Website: bh-photo
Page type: store-pickup
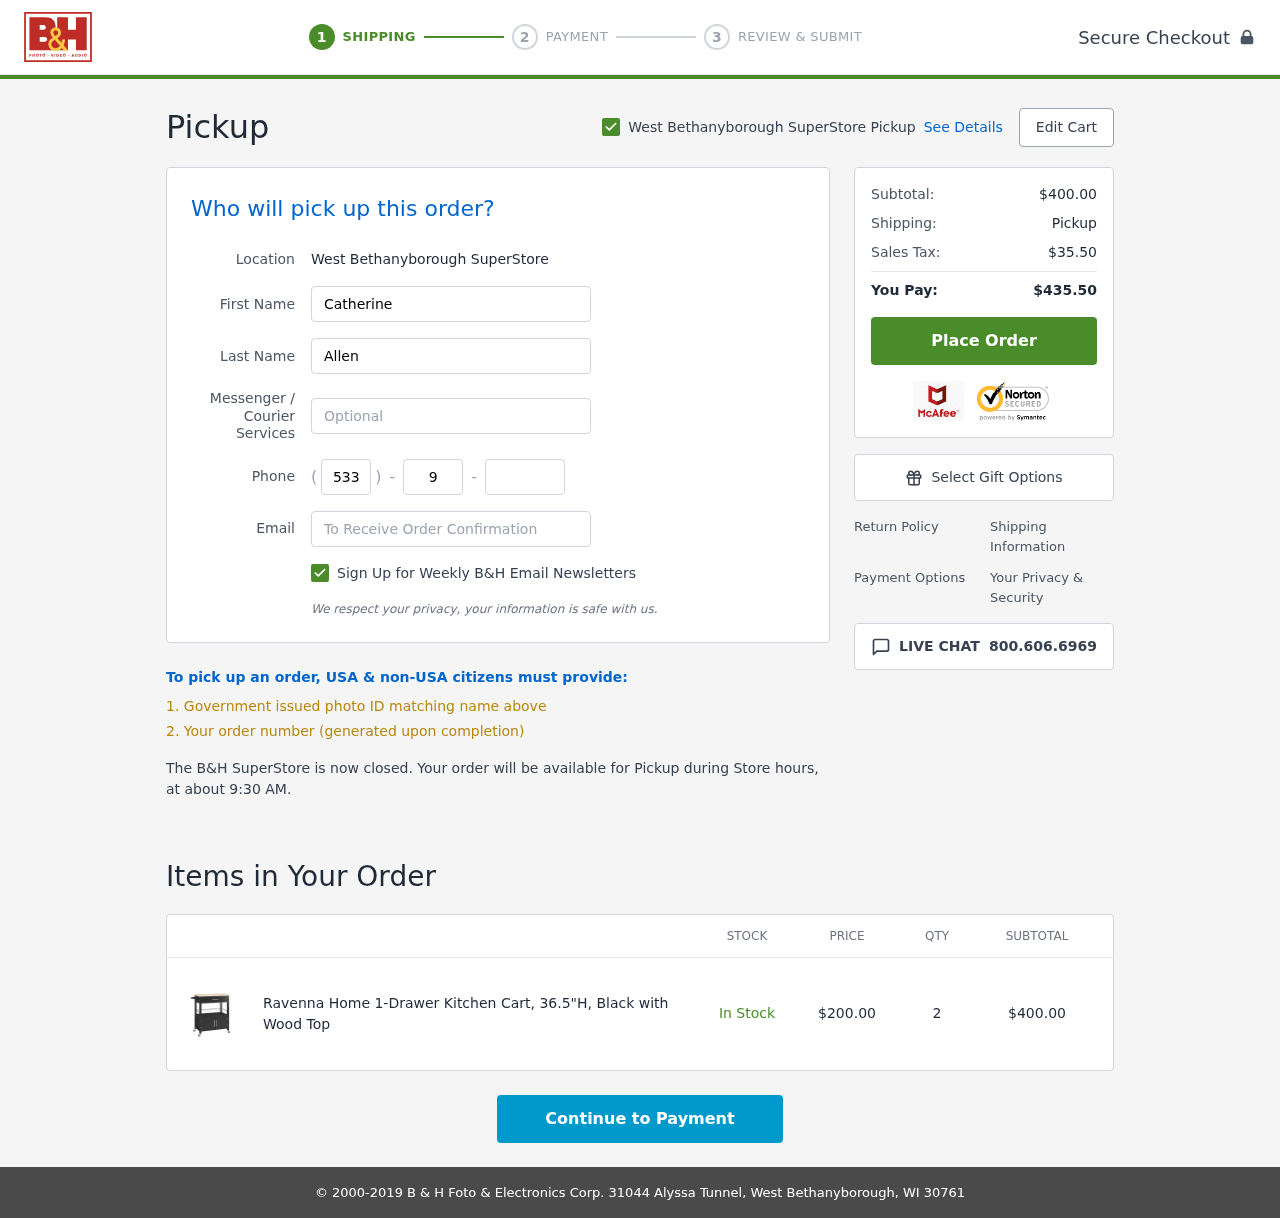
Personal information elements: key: PII_EMAIL
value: catherine_allen@hotmail.com
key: PII_FIRSTNAME
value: Catherine
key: PII_LASTNAME
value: Allen
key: PII_LOCATION1_CITY
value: West Bethanyborough SuperStore Pickup
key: PII_LOCATION1_CITY
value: West Bethanyborough SuperStore
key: PII_PHONE_AREA
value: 533
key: PII_PHONE_PREFIX
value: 999
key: PII_PHONE_SUFFIX
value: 2610
Product elements: key: PRODUCT1_NAME
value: Ravenna Home 1-Drawer Kitchen Cart, 36.5"H, Black with Wood Top
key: PRODUCT1_PRICE
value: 200
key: PRODUCT1_QUANTITY
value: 2
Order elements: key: ORDER_SUBTOTAL
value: $400.00
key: ORDER_TAX
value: $35.50
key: ORDER_TOTAL
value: $435.50